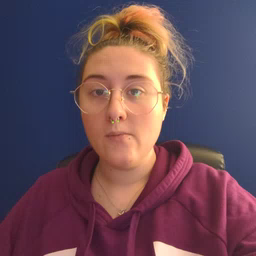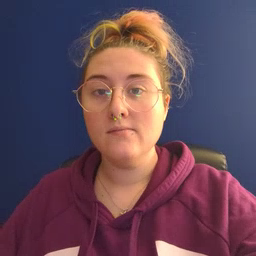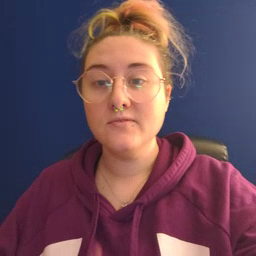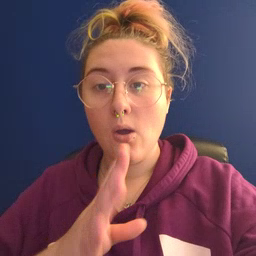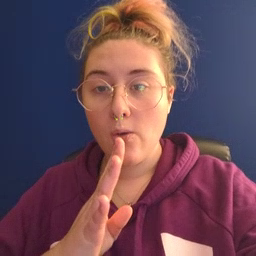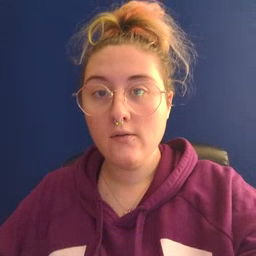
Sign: talk